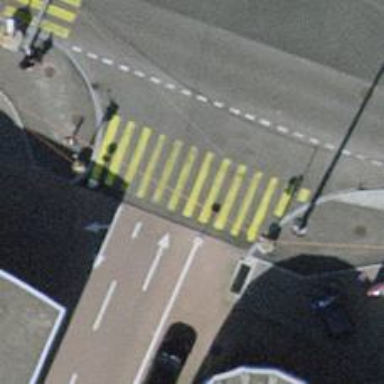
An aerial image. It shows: Crossing with zebra markings controlled by traffic signals.